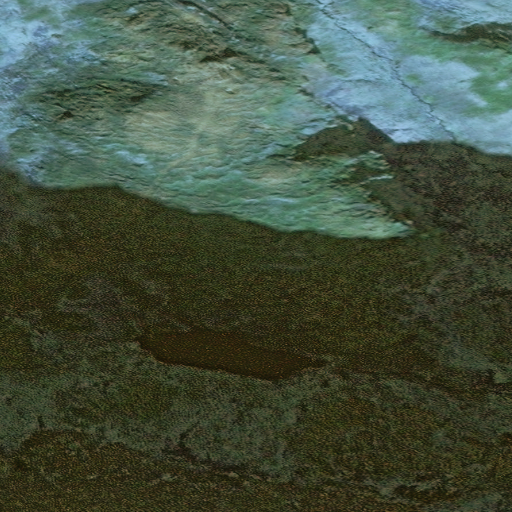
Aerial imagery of pass in Alaska named Ugadaga Gap containing only unknown